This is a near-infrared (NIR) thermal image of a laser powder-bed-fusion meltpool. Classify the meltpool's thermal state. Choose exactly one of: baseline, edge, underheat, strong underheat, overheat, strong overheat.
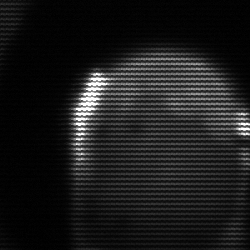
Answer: edge